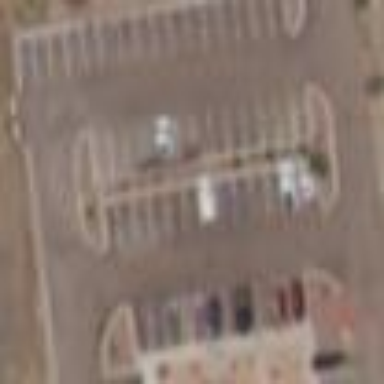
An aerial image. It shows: Parking area.